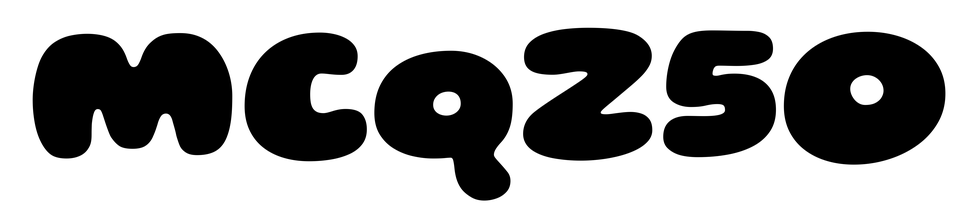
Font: Gluten_Black